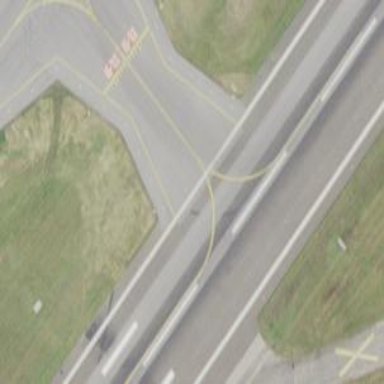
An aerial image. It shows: Asphalt runway at the airport.